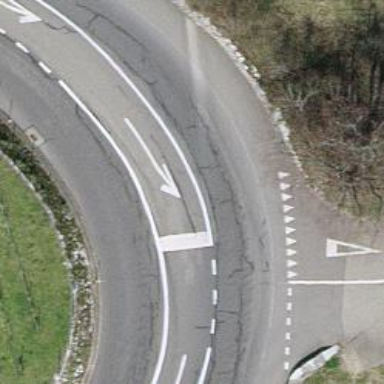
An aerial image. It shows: Tertiary road.